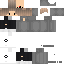
A male human skin with medium skin, wearing brown long hair dressed in a blue hoodie and black pants, featuring a closed mouth.